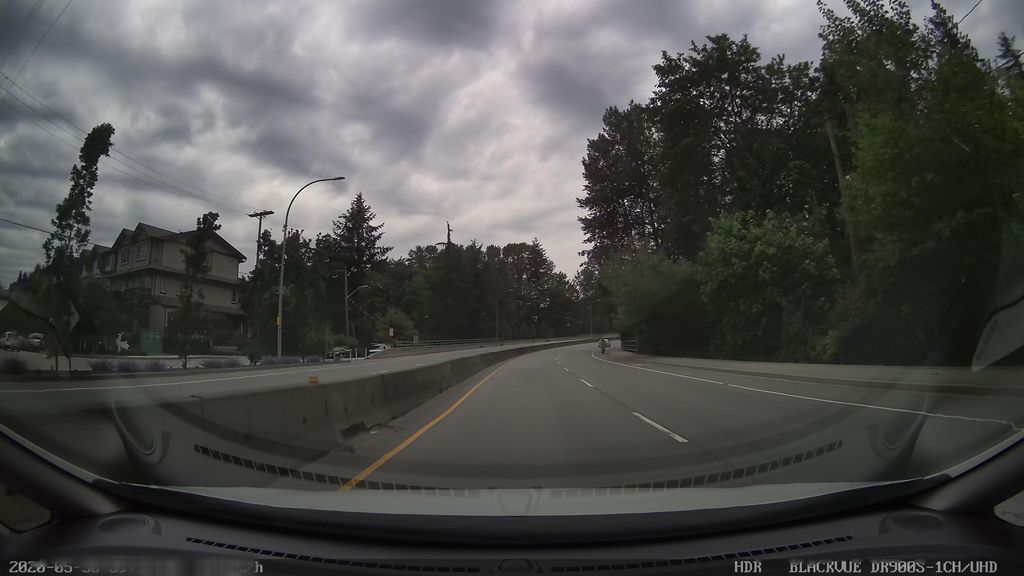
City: vancouver